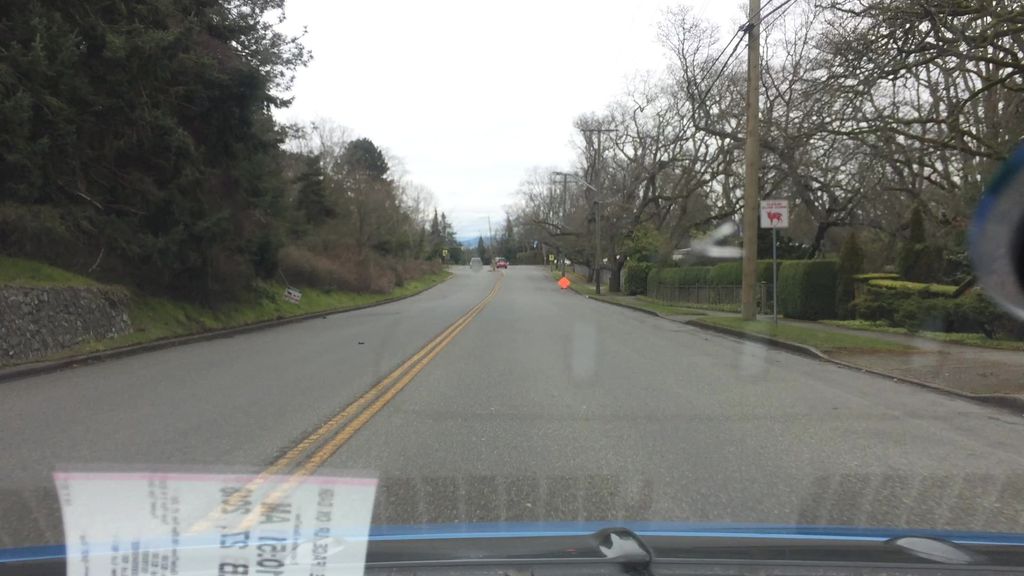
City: victoria